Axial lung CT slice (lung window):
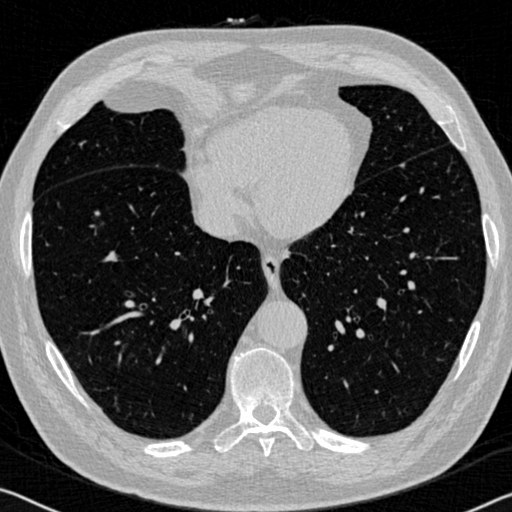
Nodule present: no